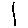
Label: line